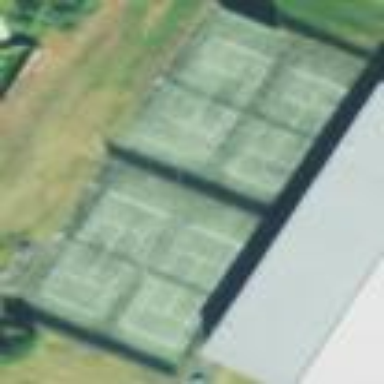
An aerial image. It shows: Tennis court on pitch.